Question: If you look at this <URL> you will see an ipad type of text boxes.
Notice how the label is actually inside of the button.
I was wondering if there is something similar in JQuery Mobile as I have not seen how to do this.

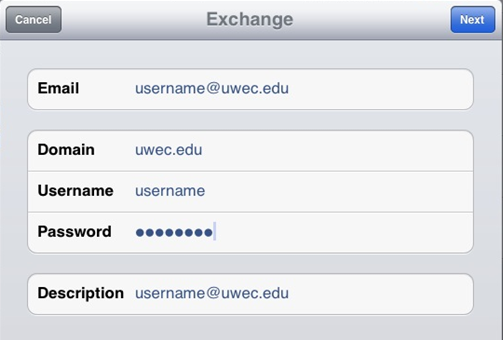
Answer: use jquery mobile list view;
check following link
'''
http://jquerymobile.com/test/docs/lists/lists-forms-inset.html
'''